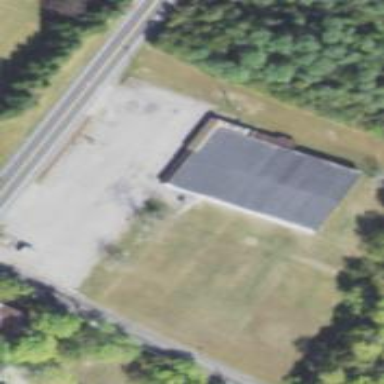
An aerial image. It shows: Building that houses bowling alley.